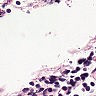
Metastatic tissue present: no